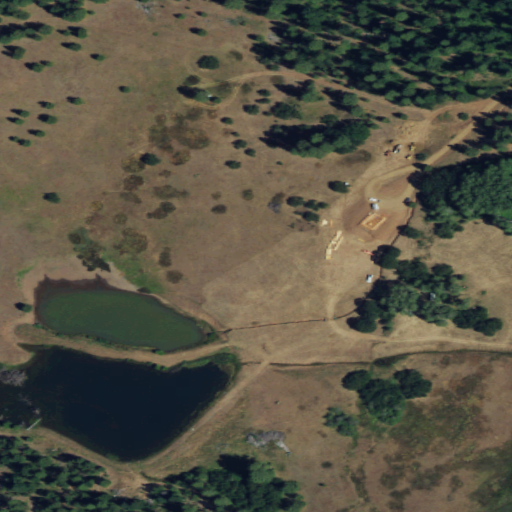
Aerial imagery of plain(s) in Washington named McEwen Meadows containing shrub, evergreen forest, grassland, herbaceous wetlands, open water, barren land, and woody wetlands